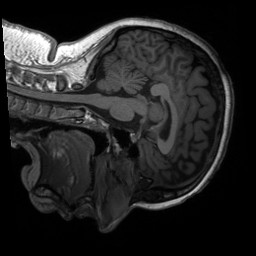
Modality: T1w
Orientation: sagittal
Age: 20
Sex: female
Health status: healthy
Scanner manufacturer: siemens
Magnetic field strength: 3 T
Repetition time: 2.3 s
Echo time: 0.00232 s